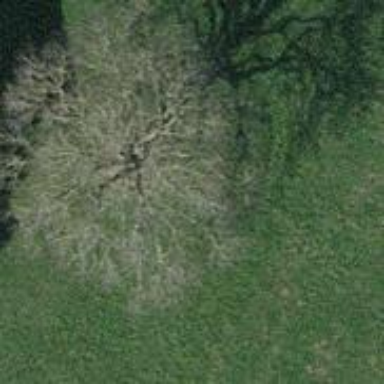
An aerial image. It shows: Single tag "natural: tree."